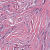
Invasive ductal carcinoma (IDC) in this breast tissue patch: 1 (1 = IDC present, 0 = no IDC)